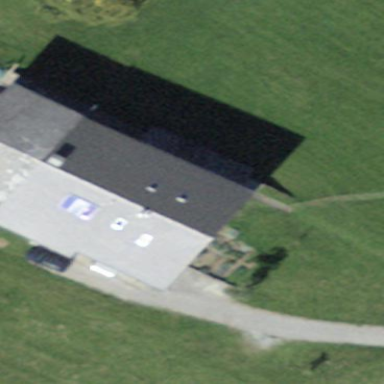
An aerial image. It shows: Farm building.